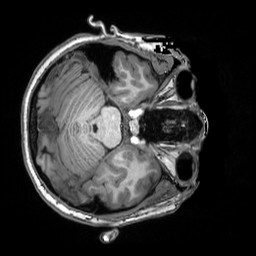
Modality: T1w
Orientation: axial
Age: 20
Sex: female
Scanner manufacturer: siemens
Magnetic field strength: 3 T
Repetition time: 2.5 s
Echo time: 0.00343 s